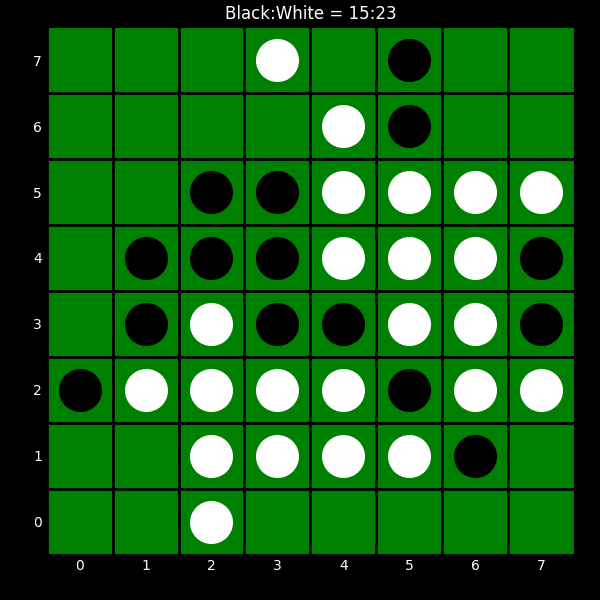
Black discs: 15
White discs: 23